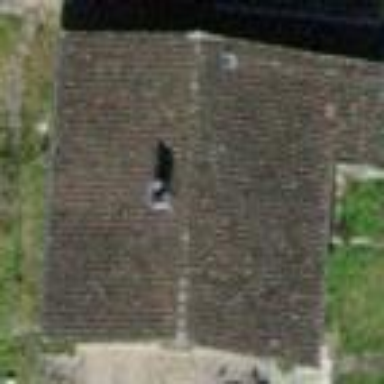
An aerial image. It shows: Detached building with gabled roof.